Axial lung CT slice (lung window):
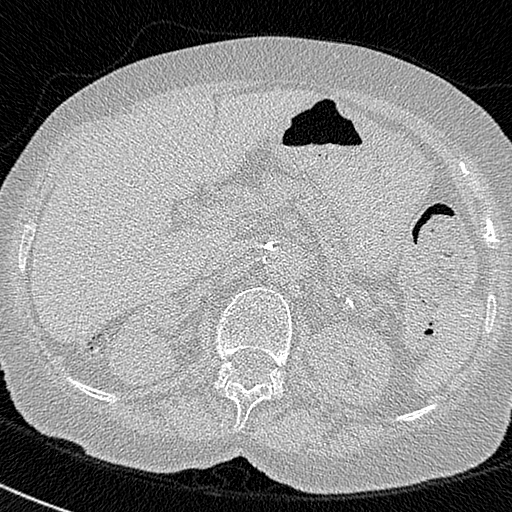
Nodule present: no